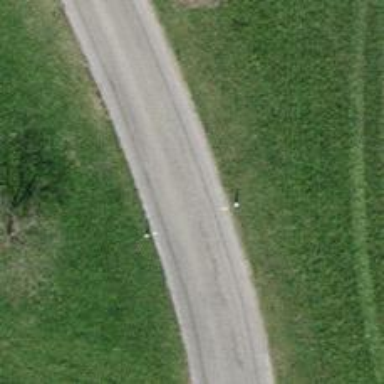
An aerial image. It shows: Unclassified road with asphalt surface.